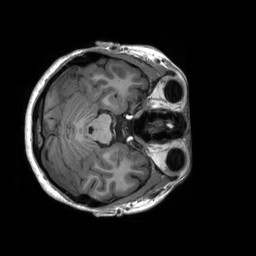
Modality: T1w
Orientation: axial
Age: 22
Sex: female
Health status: healthy
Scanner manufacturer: siemens
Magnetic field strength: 3 T
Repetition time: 2.53 s
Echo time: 0.00227 s